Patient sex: M
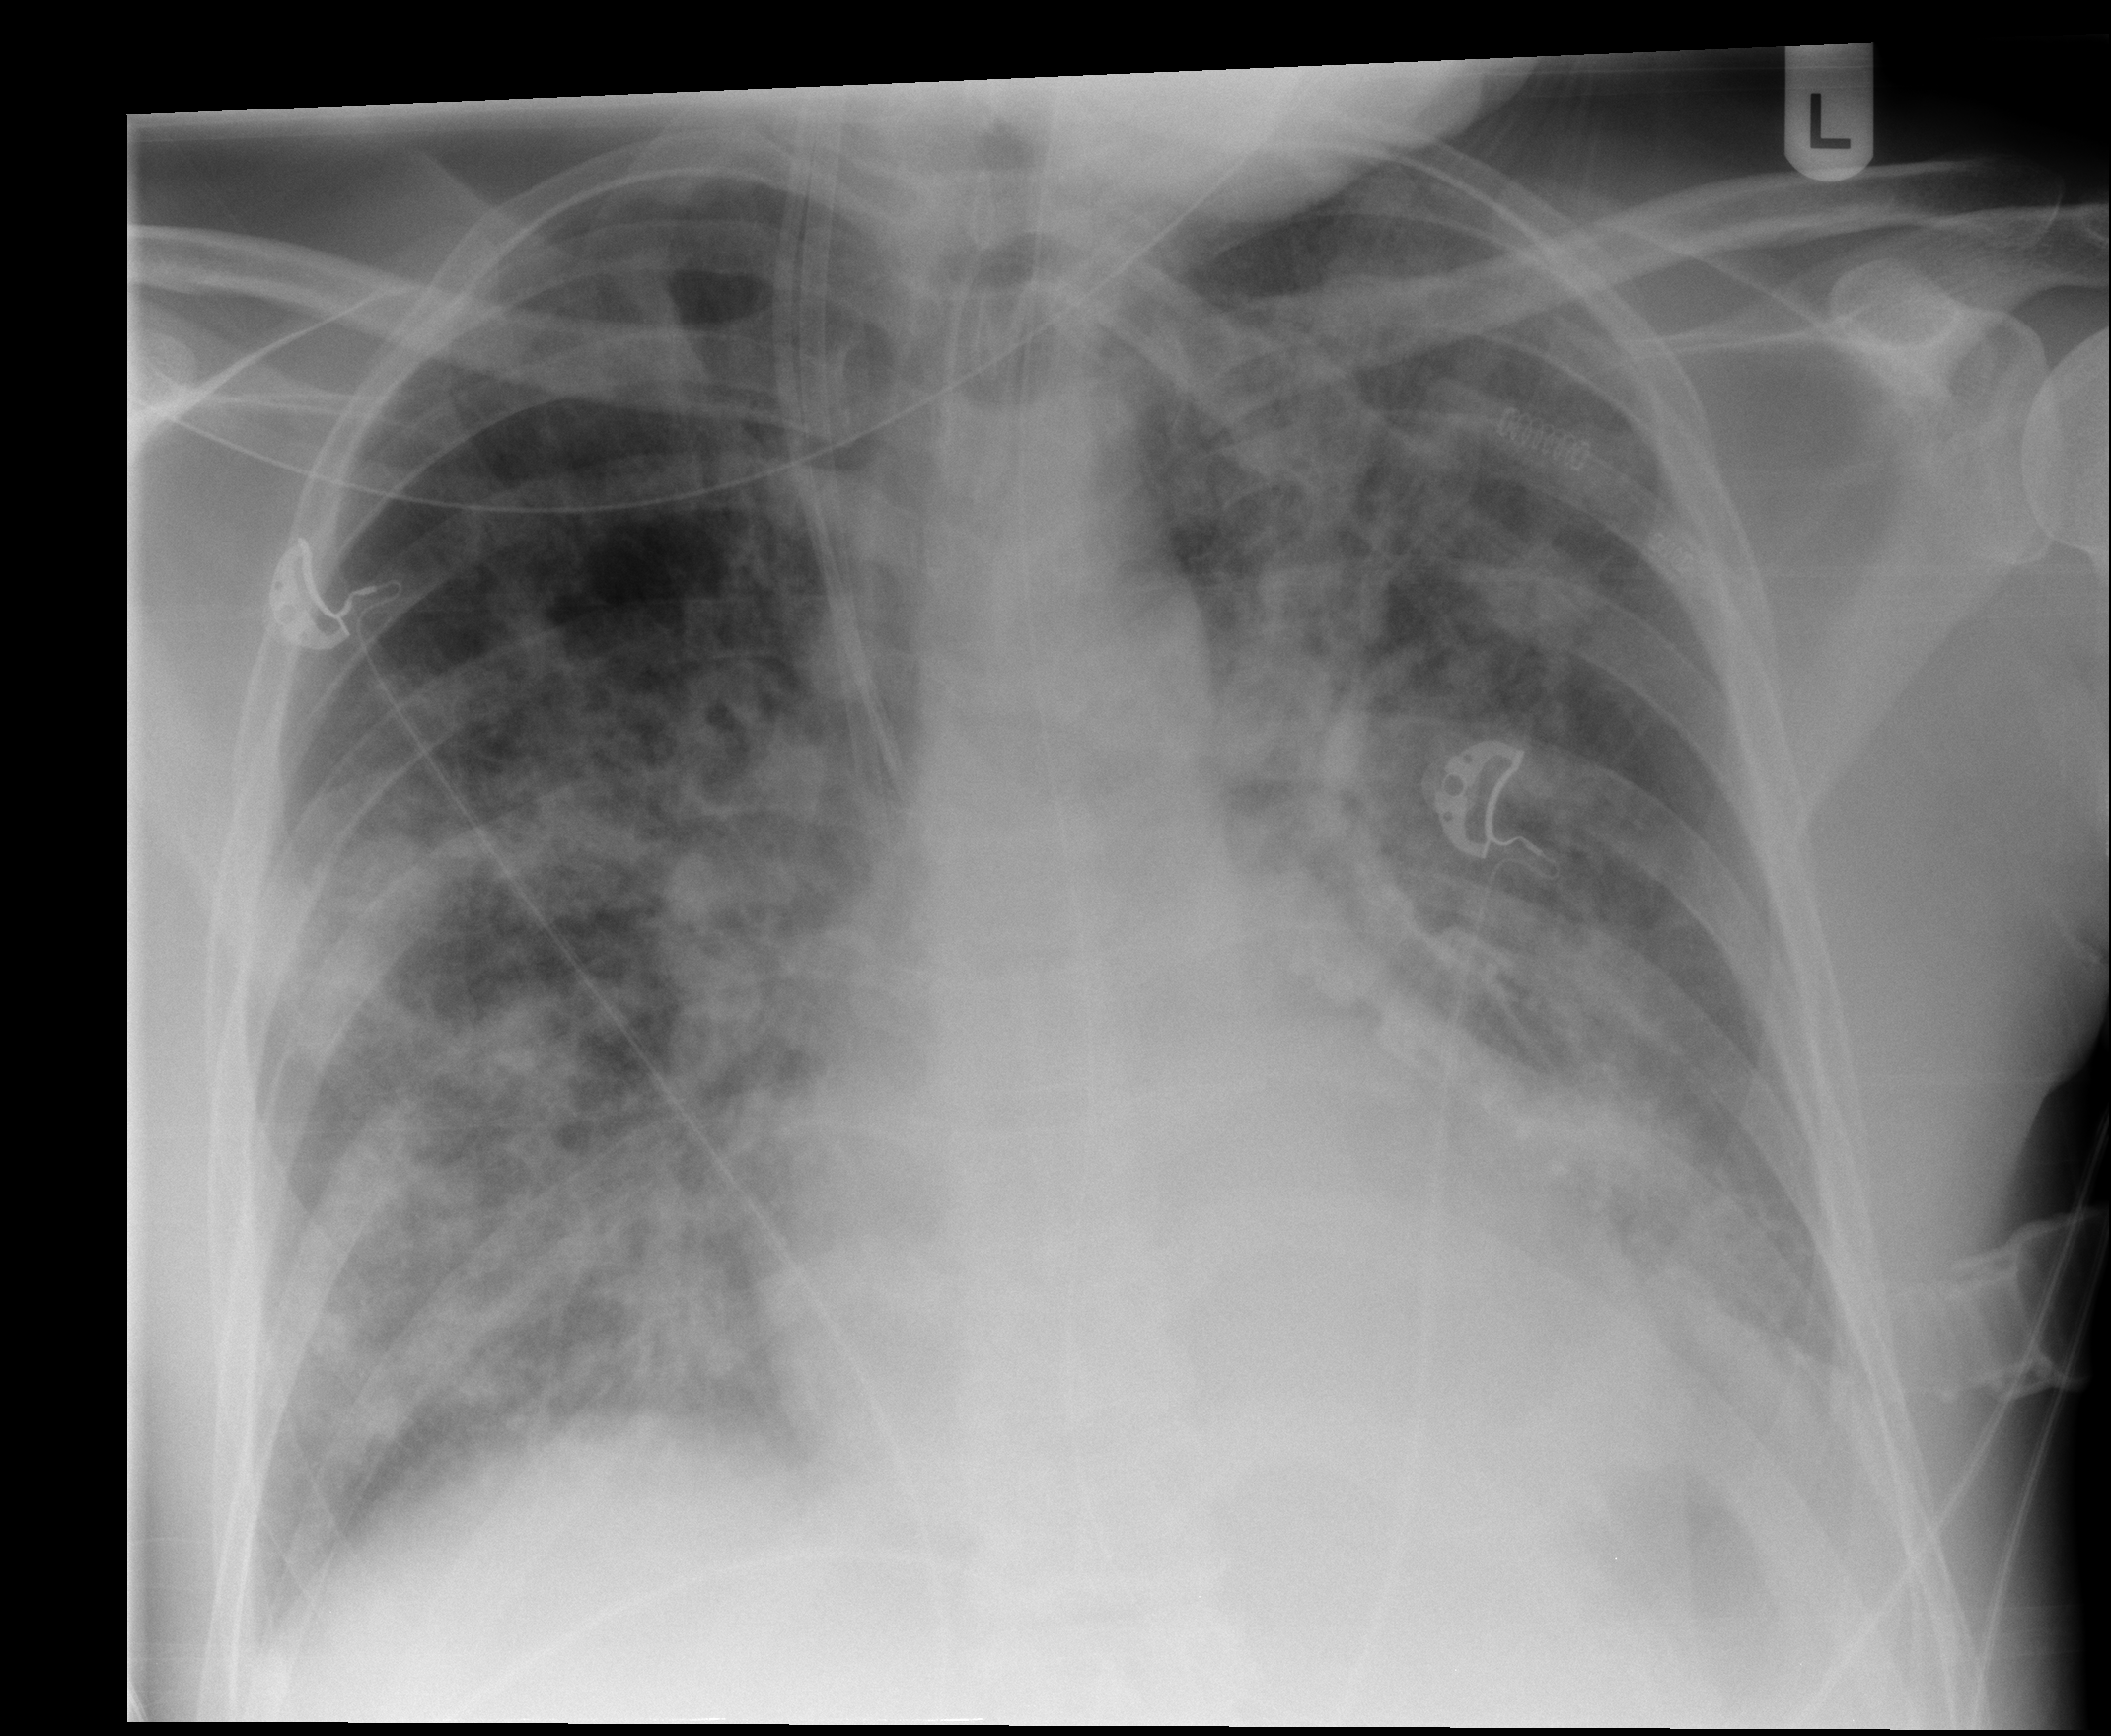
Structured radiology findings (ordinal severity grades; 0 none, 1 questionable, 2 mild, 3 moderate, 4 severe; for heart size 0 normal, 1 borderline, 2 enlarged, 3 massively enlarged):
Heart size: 0
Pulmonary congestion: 3
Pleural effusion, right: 0
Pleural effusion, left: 2
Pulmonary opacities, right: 3
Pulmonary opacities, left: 3
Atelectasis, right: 3
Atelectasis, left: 3